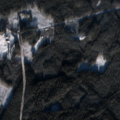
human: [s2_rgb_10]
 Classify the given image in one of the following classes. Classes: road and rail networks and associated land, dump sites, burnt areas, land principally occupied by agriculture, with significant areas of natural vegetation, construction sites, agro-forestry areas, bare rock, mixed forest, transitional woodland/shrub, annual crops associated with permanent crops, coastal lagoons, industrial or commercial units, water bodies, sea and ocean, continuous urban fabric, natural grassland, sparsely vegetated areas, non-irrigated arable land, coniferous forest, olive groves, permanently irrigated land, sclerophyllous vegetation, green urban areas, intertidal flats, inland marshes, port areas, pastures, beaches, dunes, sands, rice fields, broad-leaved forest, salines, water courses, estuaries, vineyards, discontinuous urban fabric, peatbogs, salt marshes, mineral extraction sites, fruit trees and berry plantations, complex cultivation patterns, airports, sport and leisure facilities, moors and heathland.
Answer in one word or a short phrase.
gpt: coniferous forest, mixed forest